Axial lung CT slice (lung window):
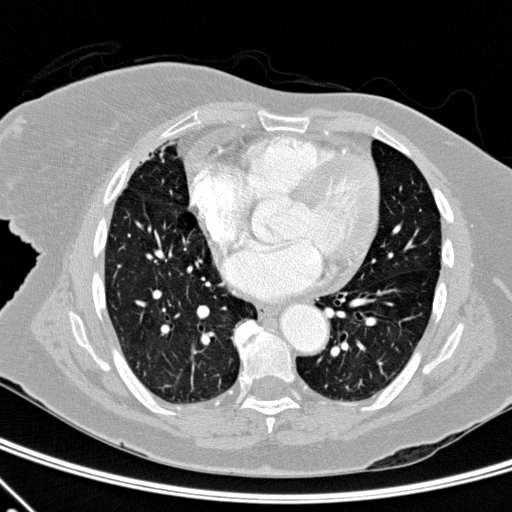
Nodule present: no